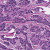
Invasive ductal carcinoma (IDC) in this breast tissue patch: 1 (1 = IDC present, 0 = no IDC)